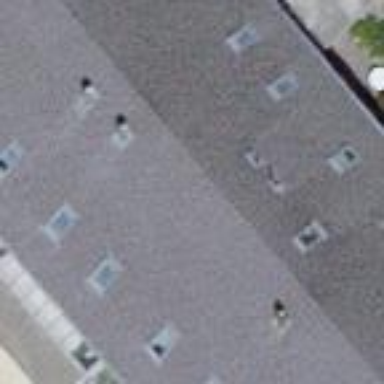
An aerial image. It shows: Terrace building.